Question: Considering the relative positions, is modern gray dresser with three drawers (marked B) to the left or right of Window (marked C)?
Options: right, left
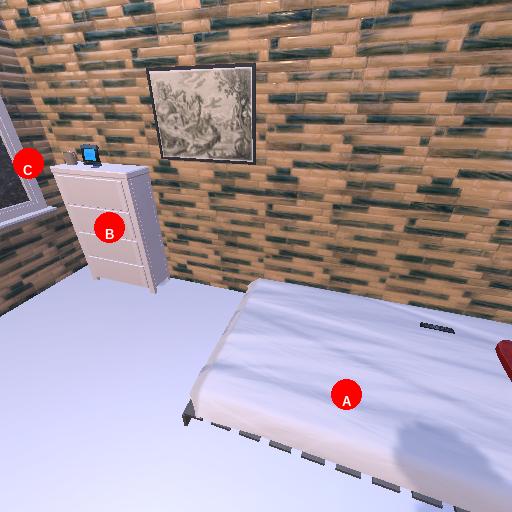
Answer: right